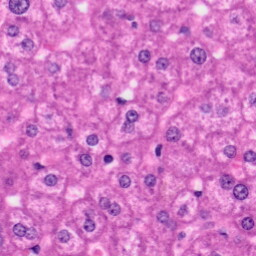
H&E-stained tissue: Liver